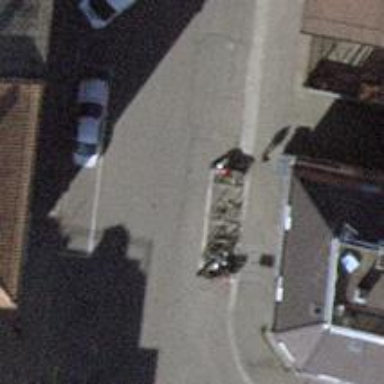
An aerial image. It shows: Bicycle parking facility.